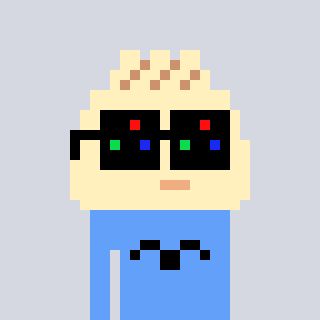
a pixel art character with square black sunglasses, a porkbao-shaped head and a blue-colored body on a cool background